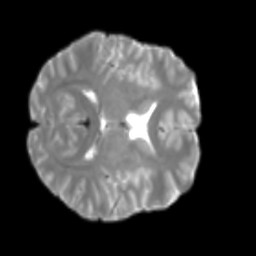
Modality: T2w
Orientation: axial
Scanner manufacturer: siemens
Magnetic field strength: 3 T
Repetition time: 4 s
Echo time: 0.0594 s